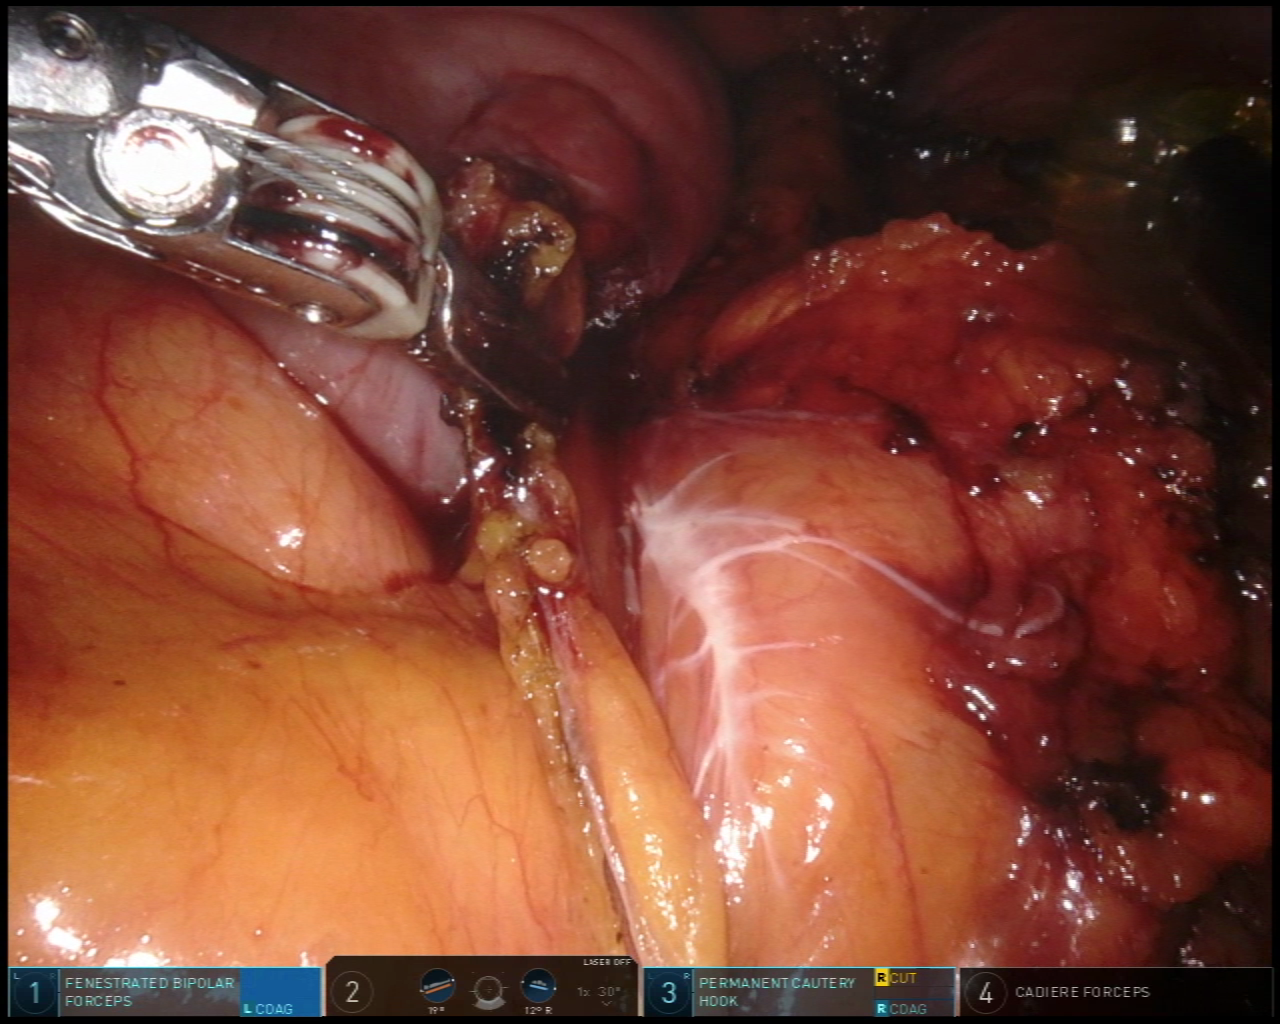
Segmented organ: stomach
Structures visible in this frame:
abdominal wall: no
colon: no
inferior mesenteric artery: no
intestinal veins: no
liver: no
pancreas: no
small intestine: no
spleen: no
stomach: yes
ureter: no
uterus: no
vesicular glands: no